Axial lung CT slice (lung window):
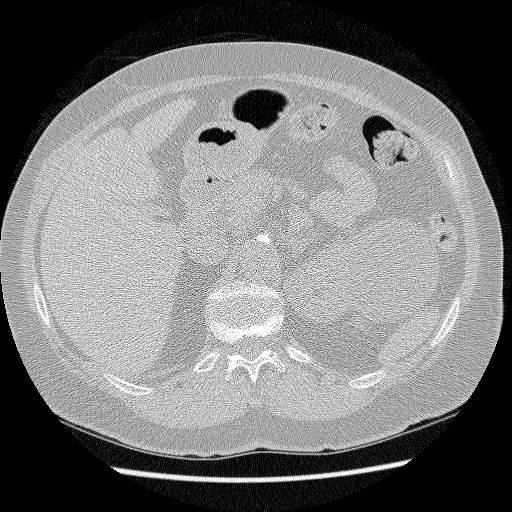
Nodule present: no